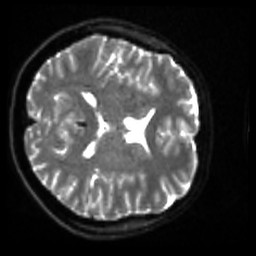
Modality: sbref
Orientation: axial
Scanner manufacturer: siemens
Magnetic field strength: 3 T
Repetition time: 4 s
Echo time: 0.0594 s